Interaction volume radius: 10 \u00c5
Interaction volume height: 40 \u00c5
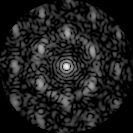
Disorder parameter: 0.5899